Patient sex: F
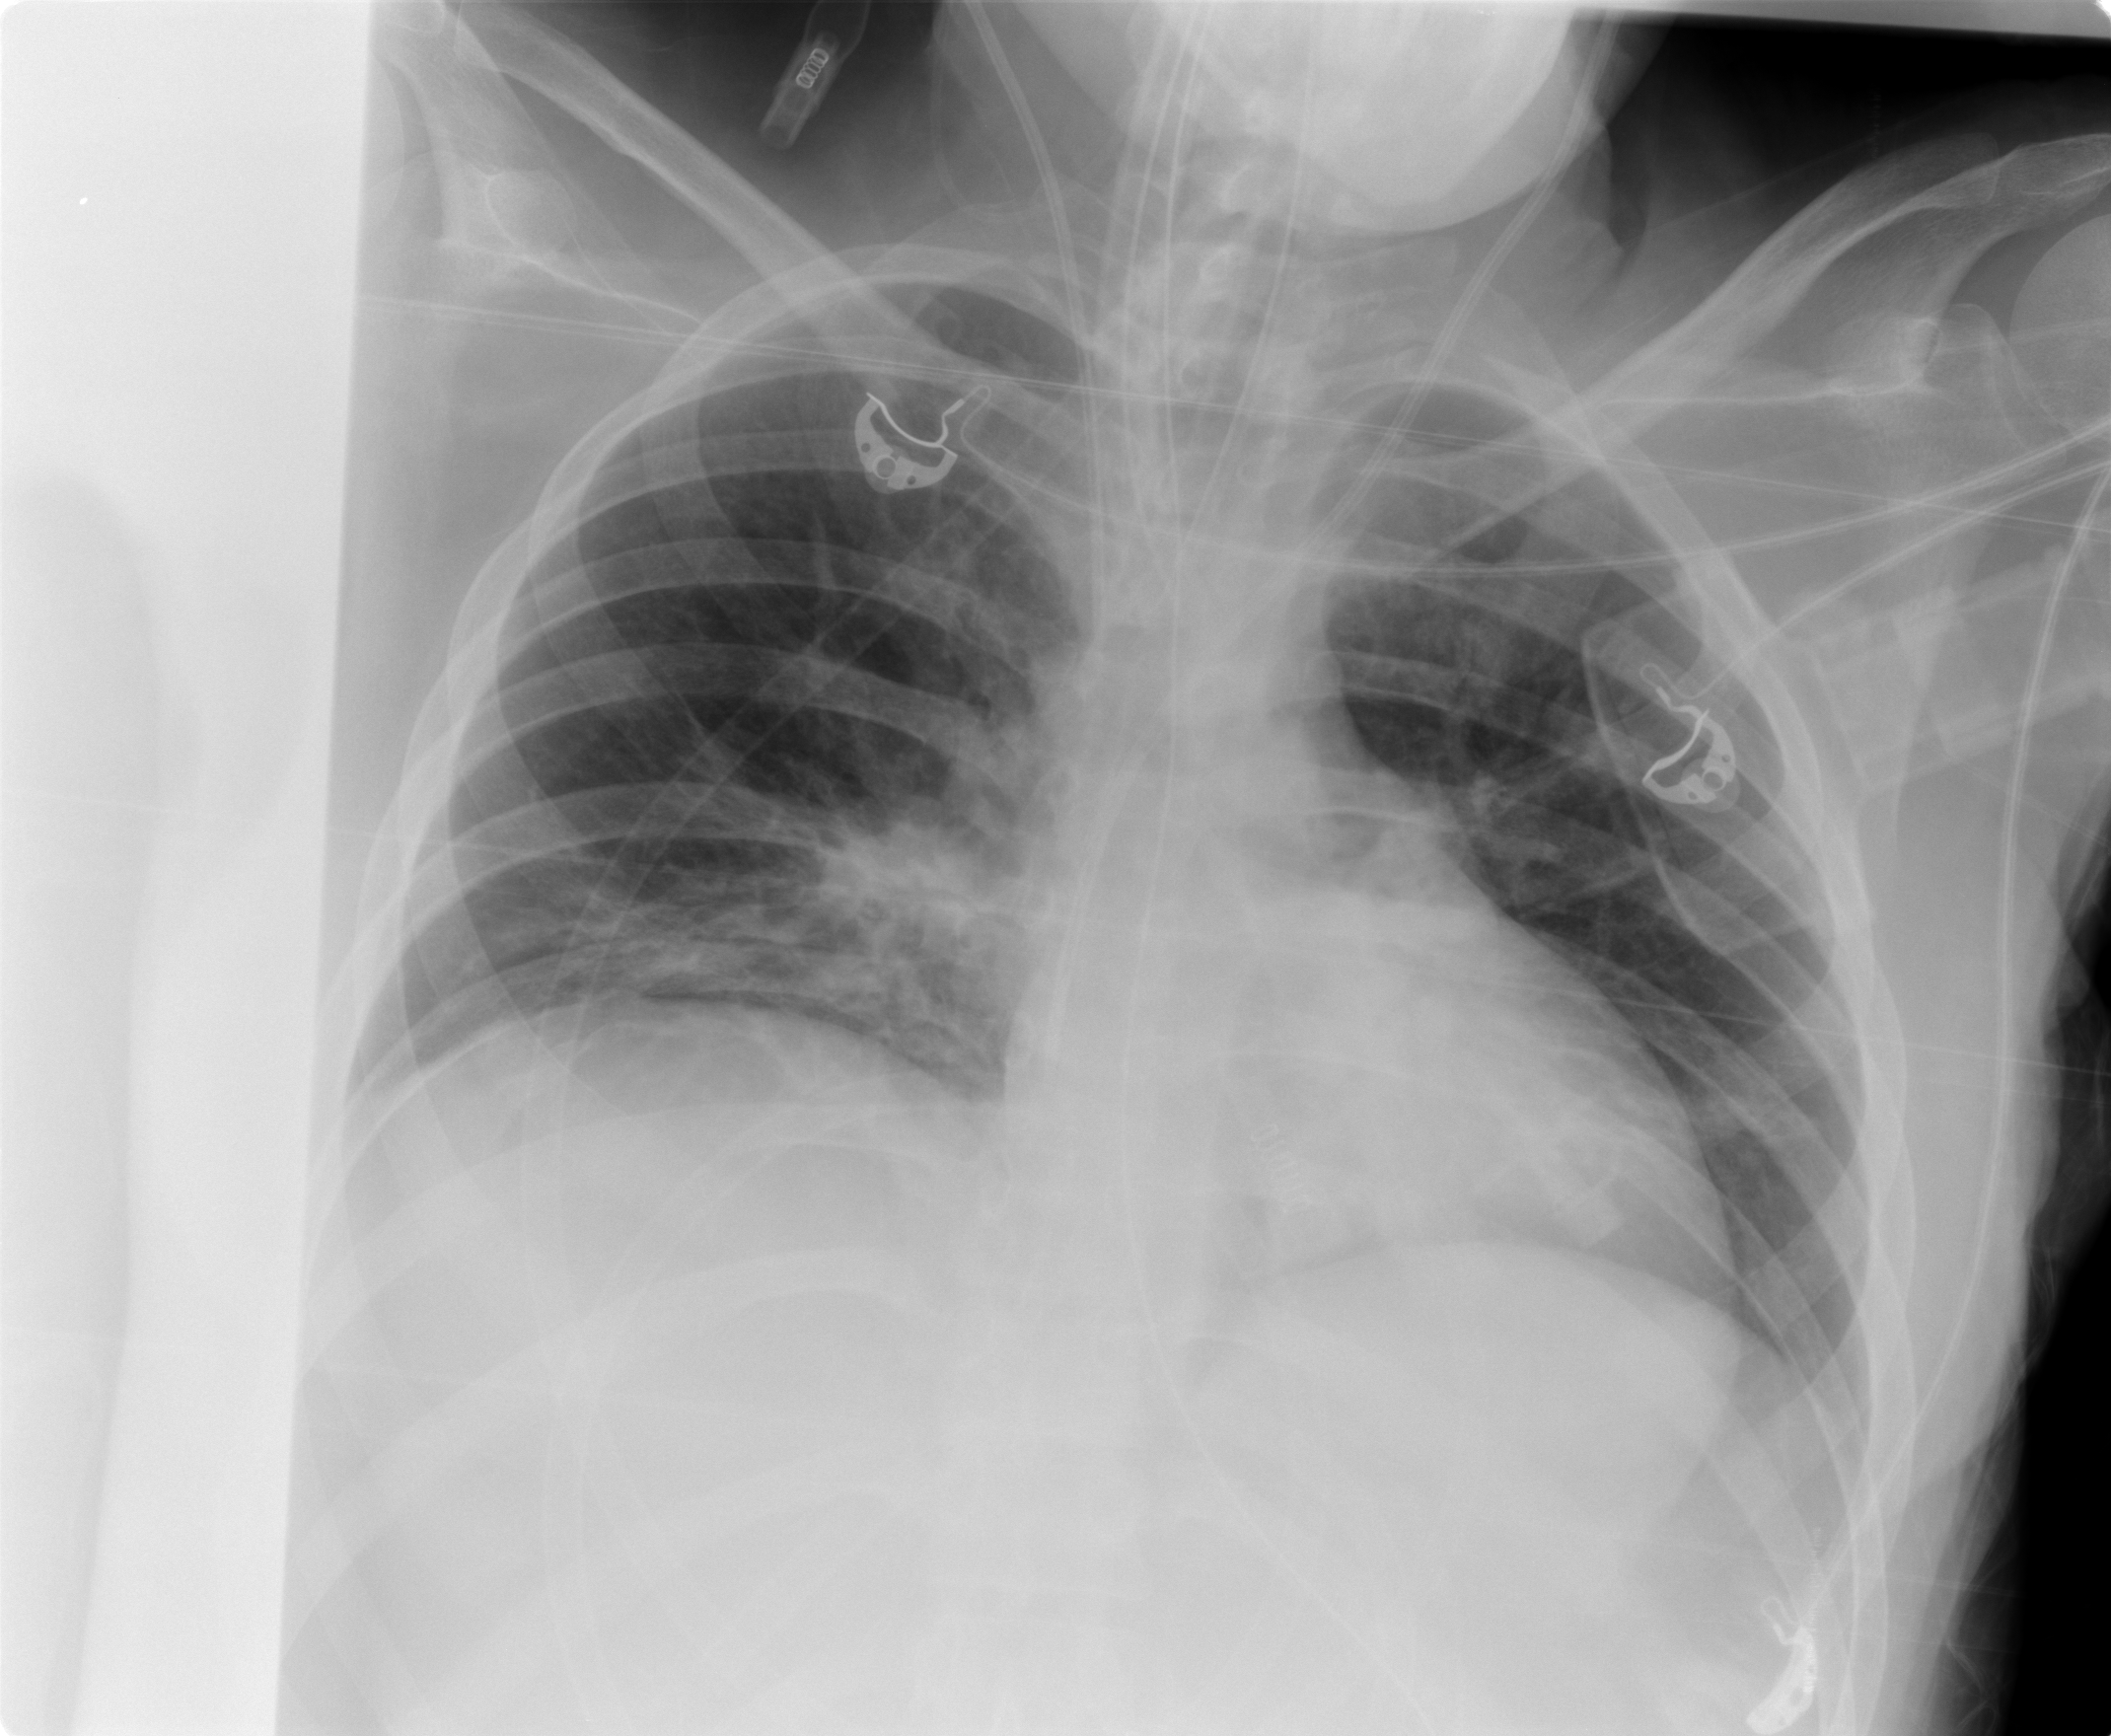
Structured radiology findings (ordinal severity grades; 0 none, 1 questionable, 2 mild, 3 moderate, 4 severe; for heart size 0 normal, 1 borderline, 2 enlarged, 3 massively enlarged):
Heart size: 0
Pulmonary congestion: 0
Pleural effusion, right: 0
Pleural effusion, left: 0
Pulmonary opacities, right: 1
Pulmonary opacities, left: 0
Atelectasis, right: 0
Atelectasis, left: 0